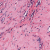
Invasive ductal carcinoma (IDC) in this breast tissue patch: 0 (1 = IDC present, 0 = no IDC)